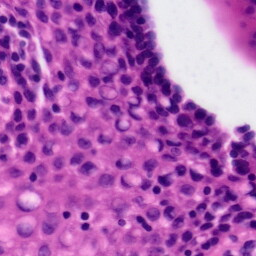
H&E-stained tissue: Tonsil